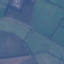
Land use / land cover class: Pasture